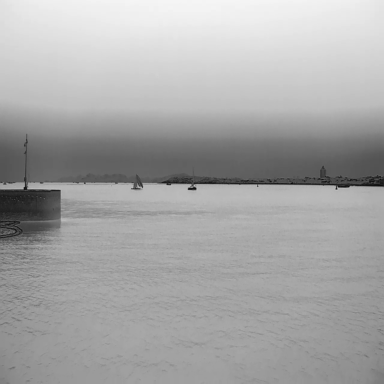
There are nine objects shown in the infrared image, including three sailboats, five canoes, and a container_ship.